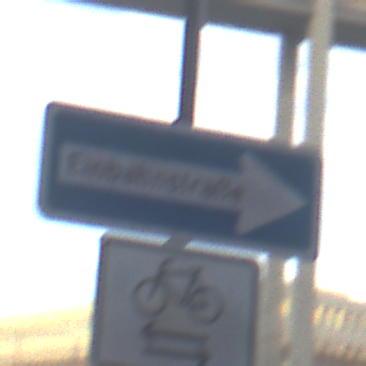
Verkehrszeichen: EinbahnstrasseRechtsweisend
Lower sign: RichtungsangabeDurchPfeile9
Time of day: SunriseSunset
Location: Outdoor (Urban)
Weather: PartlyCloudy
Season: NotSpecified
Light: Natural